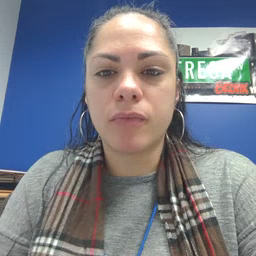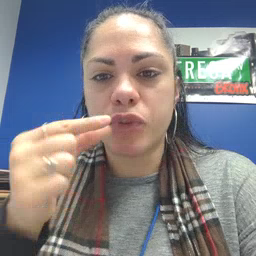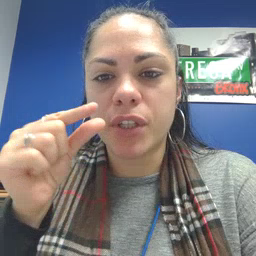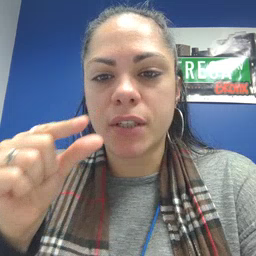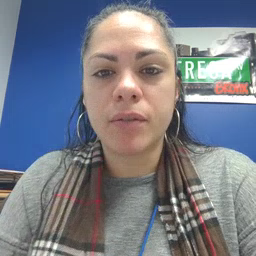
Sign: green